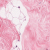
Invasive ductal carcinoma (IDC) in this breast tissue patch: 0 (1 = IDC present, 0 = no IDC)